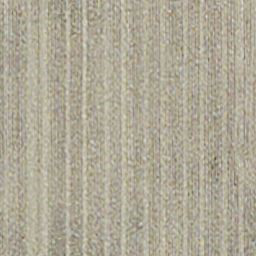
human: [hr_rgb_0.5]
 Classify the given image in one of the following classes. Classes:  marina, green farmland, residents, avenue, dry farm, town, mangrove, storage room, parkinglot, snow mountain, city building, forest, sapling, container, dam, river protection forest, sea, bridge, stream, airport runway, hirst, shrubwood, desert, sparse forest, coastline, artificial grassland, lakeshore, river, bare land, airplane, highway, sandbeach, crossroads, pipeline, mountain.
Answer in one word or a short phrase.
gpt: dry farm